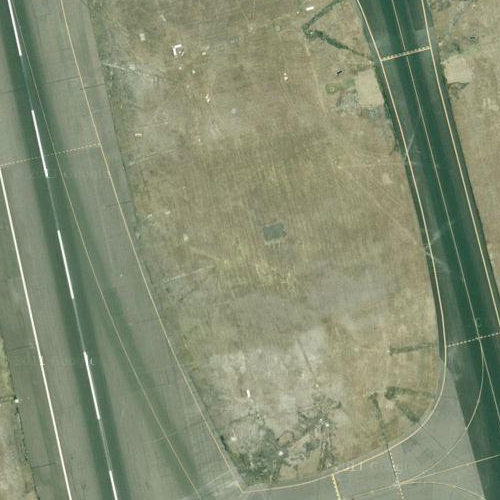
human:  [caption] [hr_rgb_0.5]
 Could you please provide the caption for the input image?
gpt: There are some curved runways with many marking lines on it while some lawns beside .

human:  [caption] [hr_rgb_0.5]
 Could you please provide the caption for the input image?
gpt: There are some marking lines on the runways while some lawns beside .

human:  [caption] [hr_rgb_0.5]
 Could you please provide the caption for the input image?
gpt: Some curved ruwnays with many marking lines on it while some lawns beside .

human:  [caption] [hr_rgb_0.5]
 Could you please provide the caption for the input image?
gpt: Some curving runways with some marking lines on it while some lawns beside .

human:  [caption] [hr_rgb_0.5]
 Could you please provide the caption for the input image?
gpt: Some marking lines are on the runways while some lawns beside .